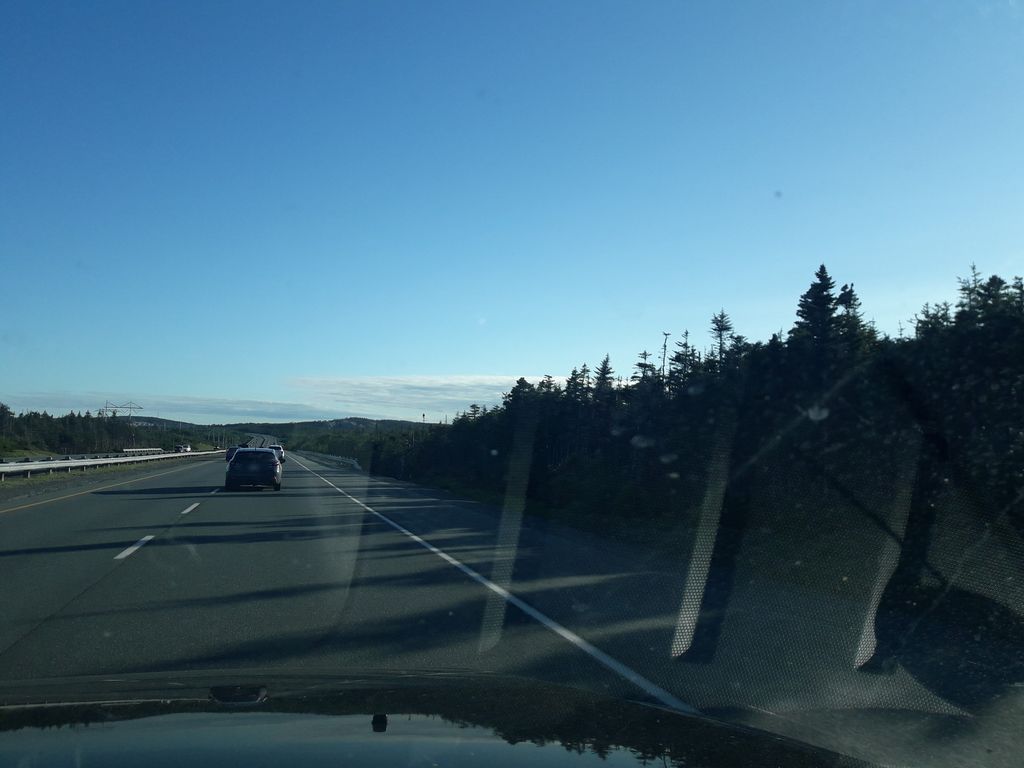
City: st_johns